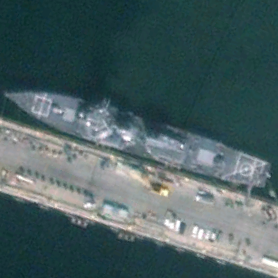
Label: destroyer